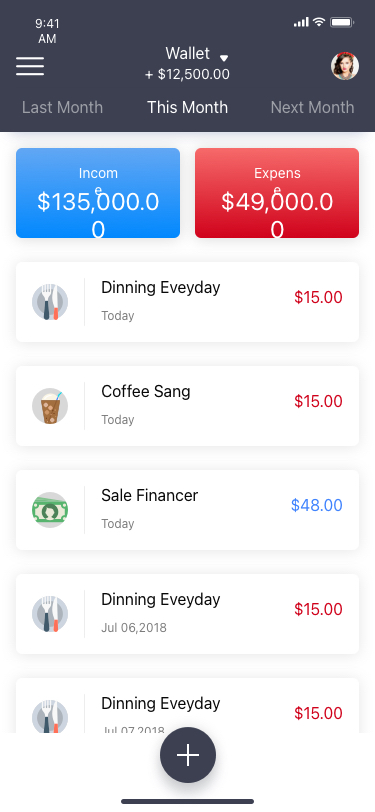
Text in this UI design:
$15.00
Today
Dinning Eveyday
$15.00
Today
Coffee Sang
$48.00
Today
Sale Financer
$15.00
Jul 06,2018
Dinning Eveyday
$15.00
Jul 07,2018
Dinning Eveyday
Wallet
+ $12,500.00
This Month
Next Month
Last Month
Income
$135,000.00
Expense
$49,000.00